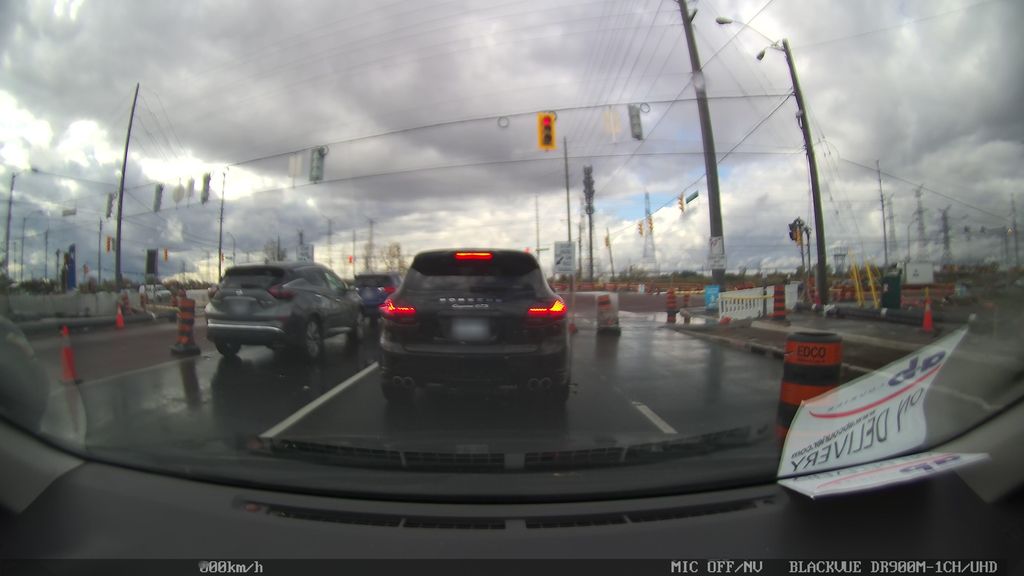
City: toronto